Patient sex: M
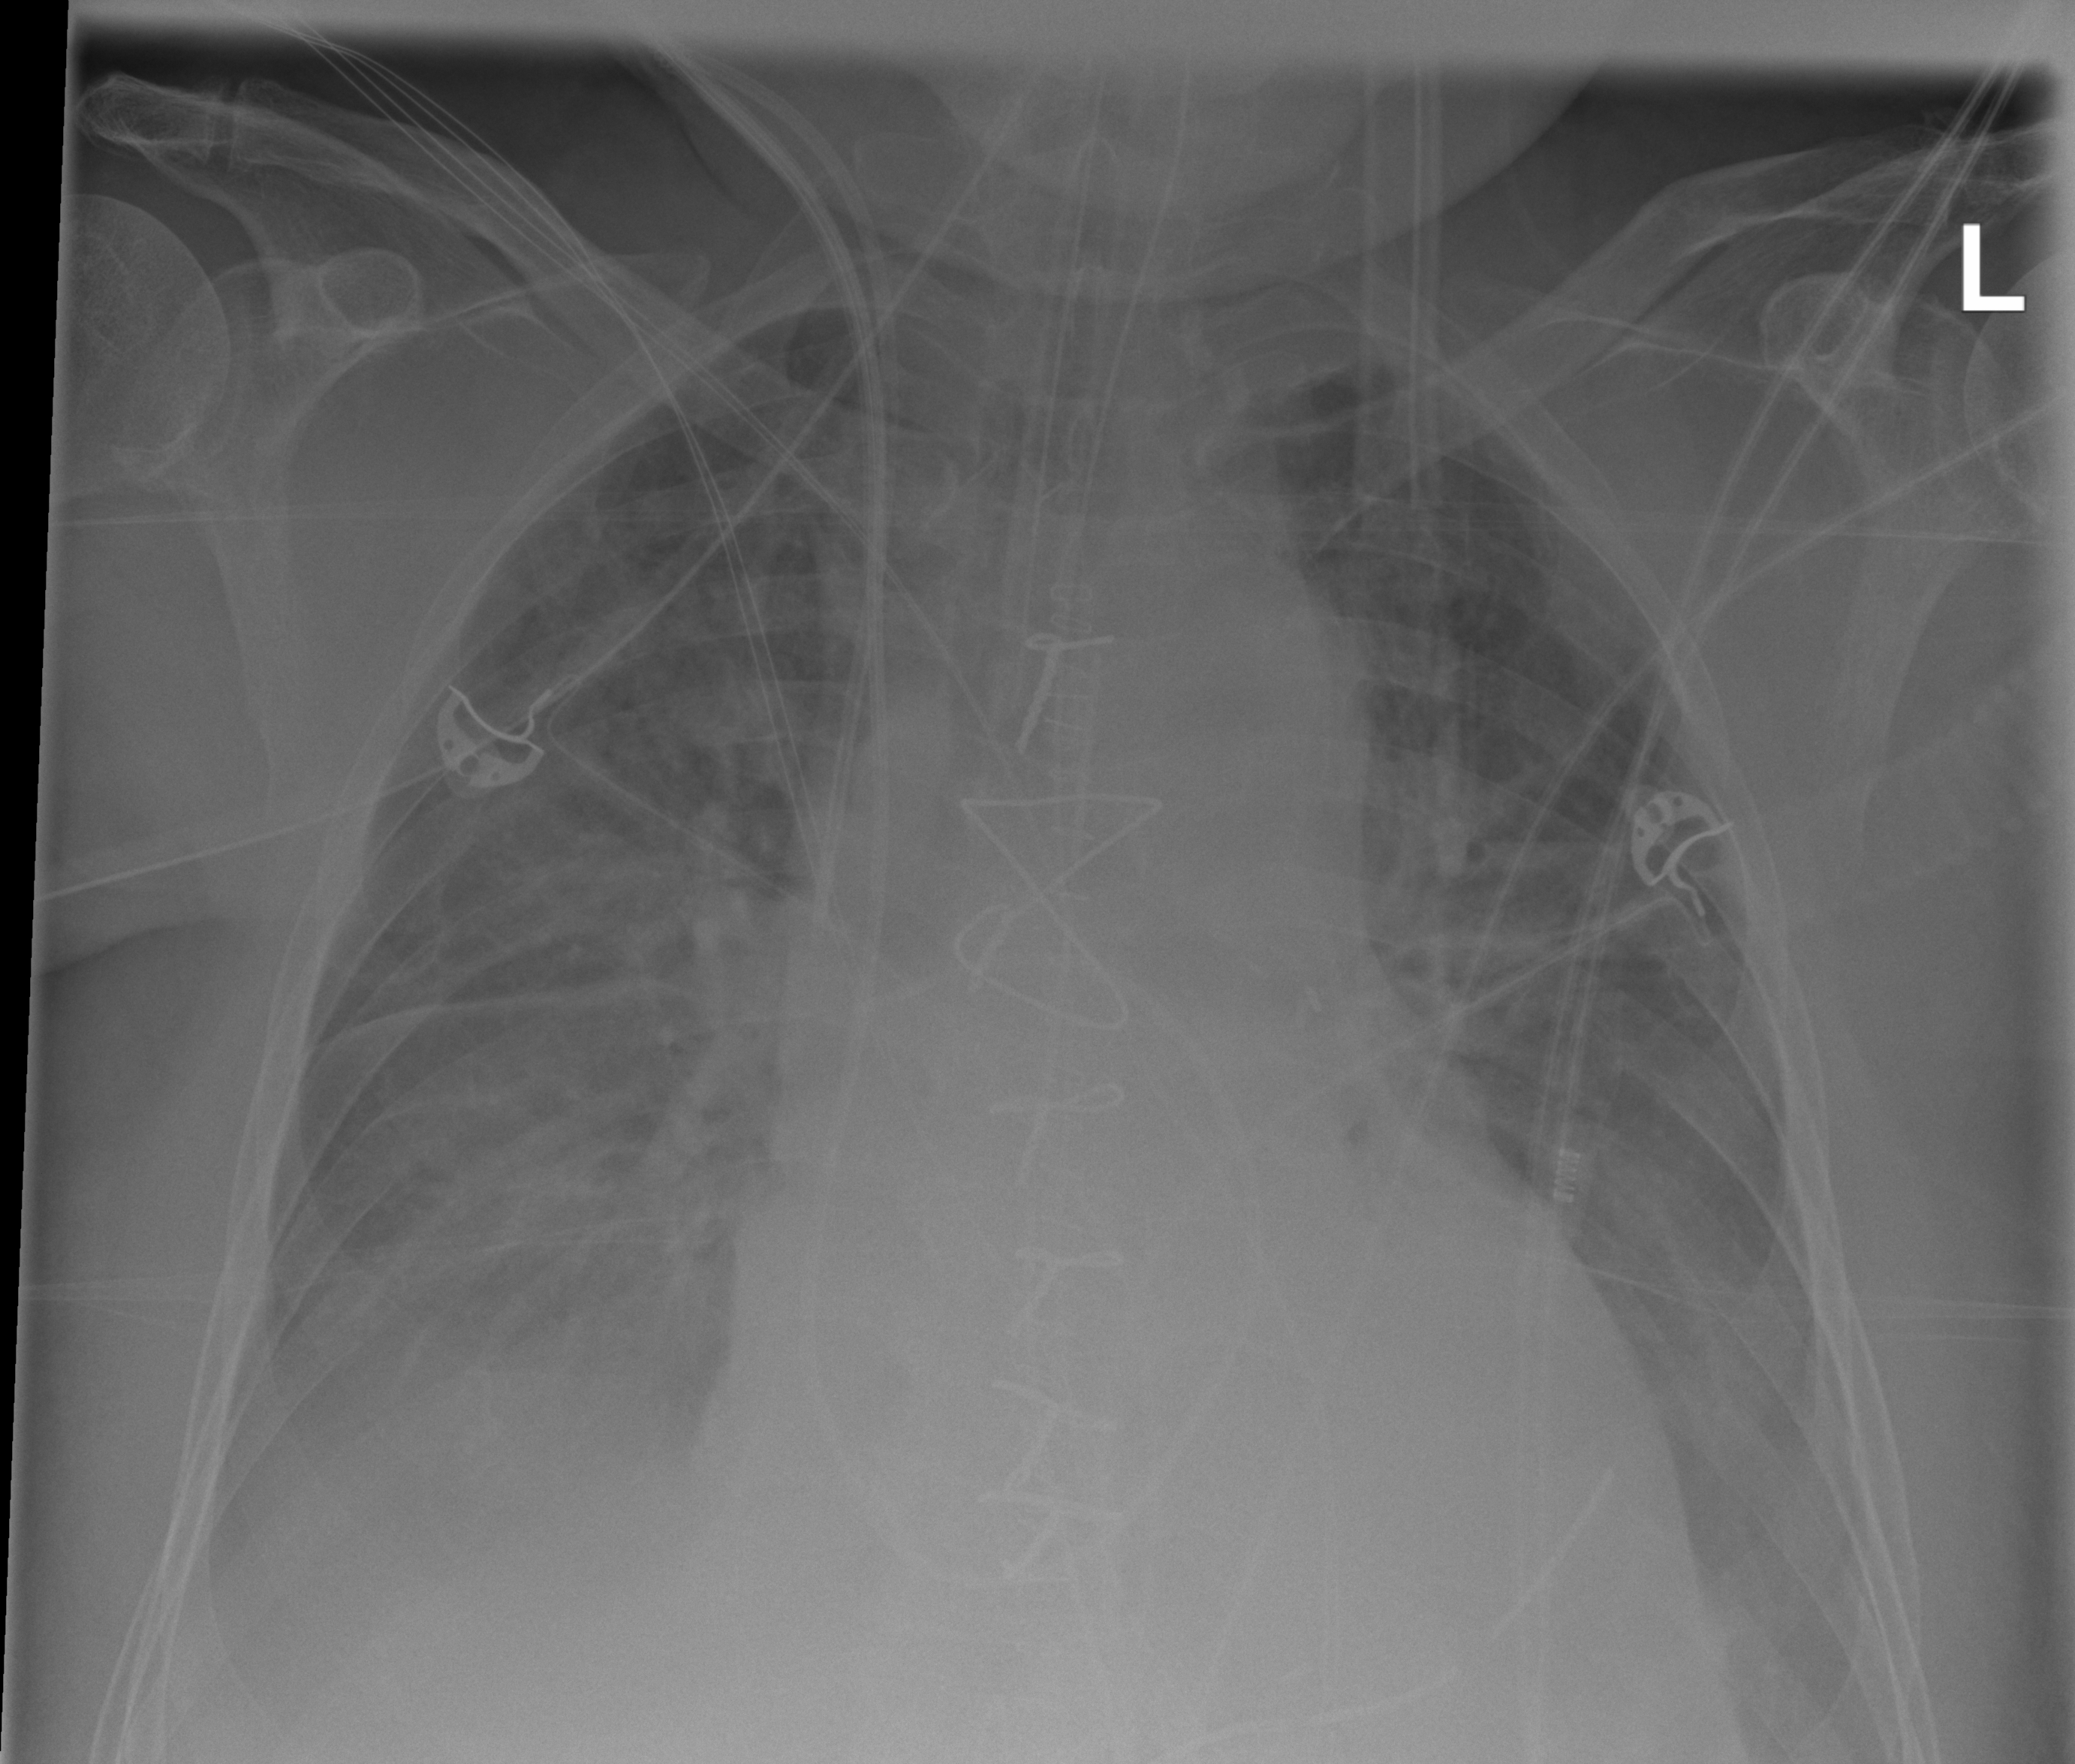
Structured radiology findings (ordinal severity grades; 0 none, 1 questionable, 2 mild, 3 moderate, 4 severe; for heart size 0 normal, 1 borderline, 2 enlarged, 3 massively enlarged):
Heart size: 2
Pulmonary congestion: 2
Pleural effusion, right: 3
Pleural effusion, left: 2
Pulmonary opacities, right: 0
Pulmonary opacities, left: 2
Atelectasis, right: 2
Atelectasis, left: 2